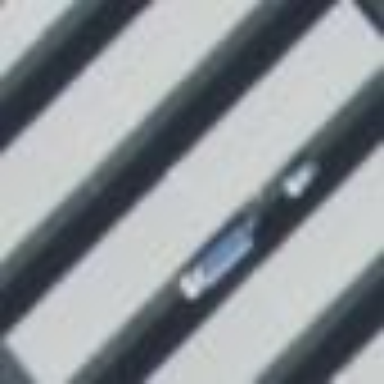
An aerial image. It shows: Building that serves as storage rental shop.